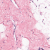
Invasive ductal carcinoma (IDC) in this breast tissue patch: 0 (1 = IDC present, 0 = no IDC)